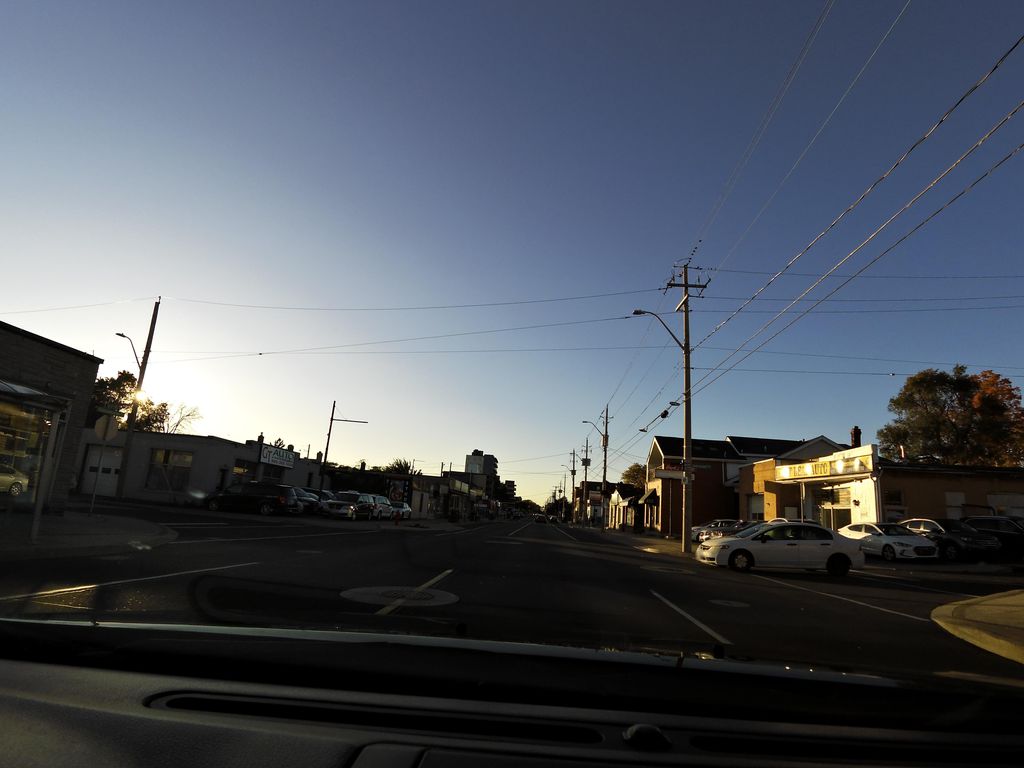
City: hamilton